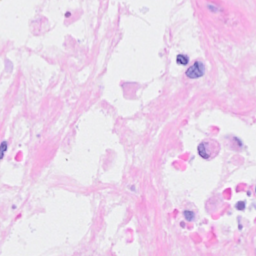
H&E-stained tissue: Breast